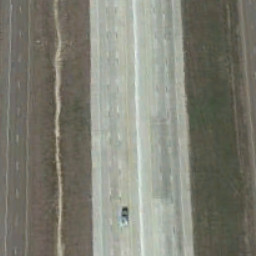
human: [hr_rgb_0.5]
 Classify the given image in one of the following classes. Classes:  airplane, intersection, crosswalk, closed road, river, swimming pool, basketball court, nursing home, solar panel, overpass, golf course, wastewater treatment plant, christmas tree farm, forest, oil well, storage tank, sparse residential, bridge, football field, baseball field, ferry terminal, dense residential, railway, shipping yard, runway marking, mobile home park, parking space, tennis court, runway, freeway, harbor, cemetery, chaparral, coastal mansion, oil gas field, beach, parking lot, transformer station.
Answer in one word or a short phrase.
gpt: freeway